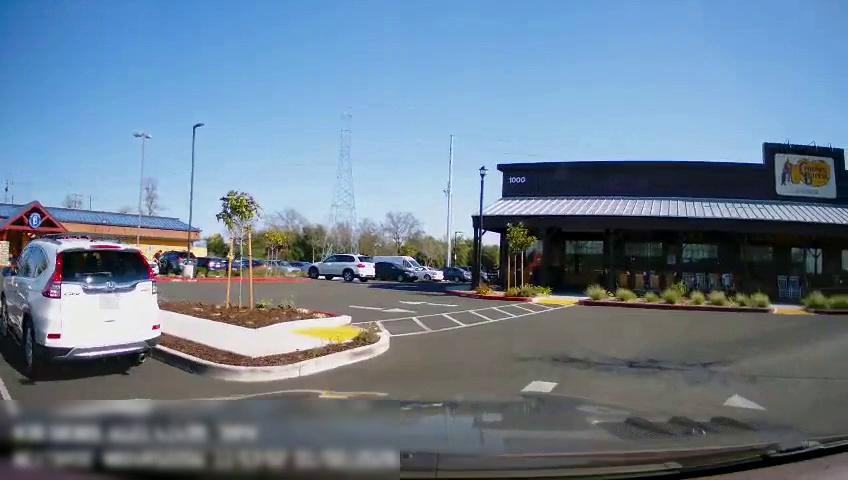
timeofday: Day
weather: Sunny
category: Drivable Space
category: Vehicles | SUV
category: Vehicles | SUV
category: Vehicles | Car
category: Vehicles | Van
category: Vehicles | Car
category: Vehicles | Car
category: Vehicles | SUV
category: Vehicles | SUV
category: Vehicles | Car
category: Vehicles | Car